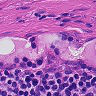
Metastatic tissue present: no